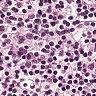
Metastatic tissue present: no